Field crop: maize
Growth stage: 2
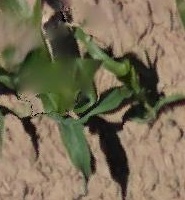
Species: maize